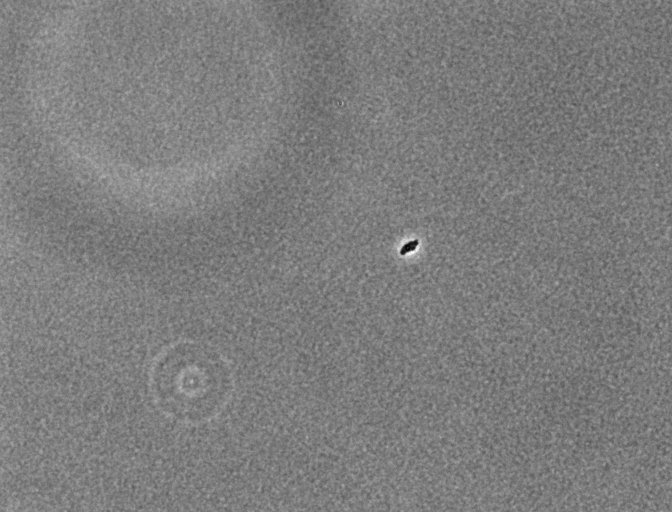
various_fewshot